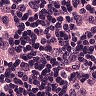
Metastatic tissue present: yes